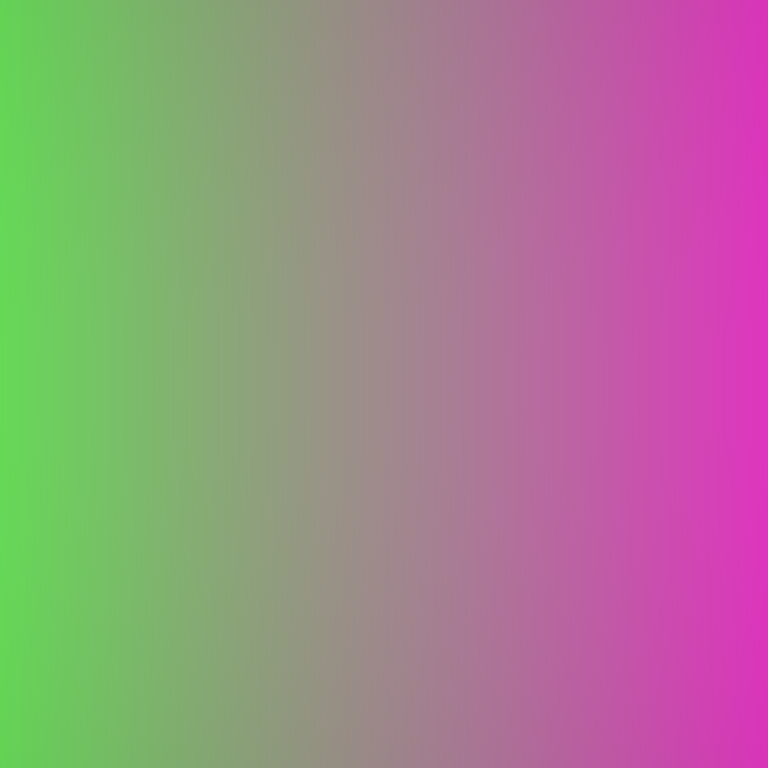
Abstract light effect, smooth gradient from vibrant green to bright magenta, energetic atmosphere, soft blend, no room, no furniture, no objects.